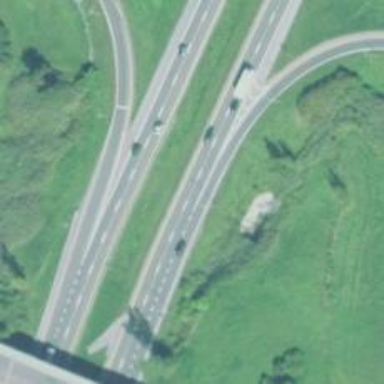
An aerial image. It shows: Motorway junction.